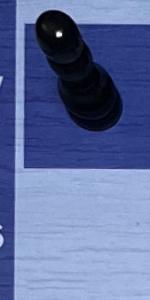
Label: Empty